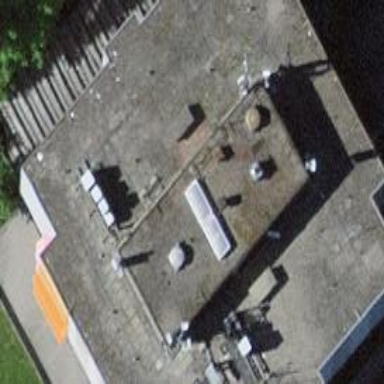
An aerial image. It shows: Communication mast tower.